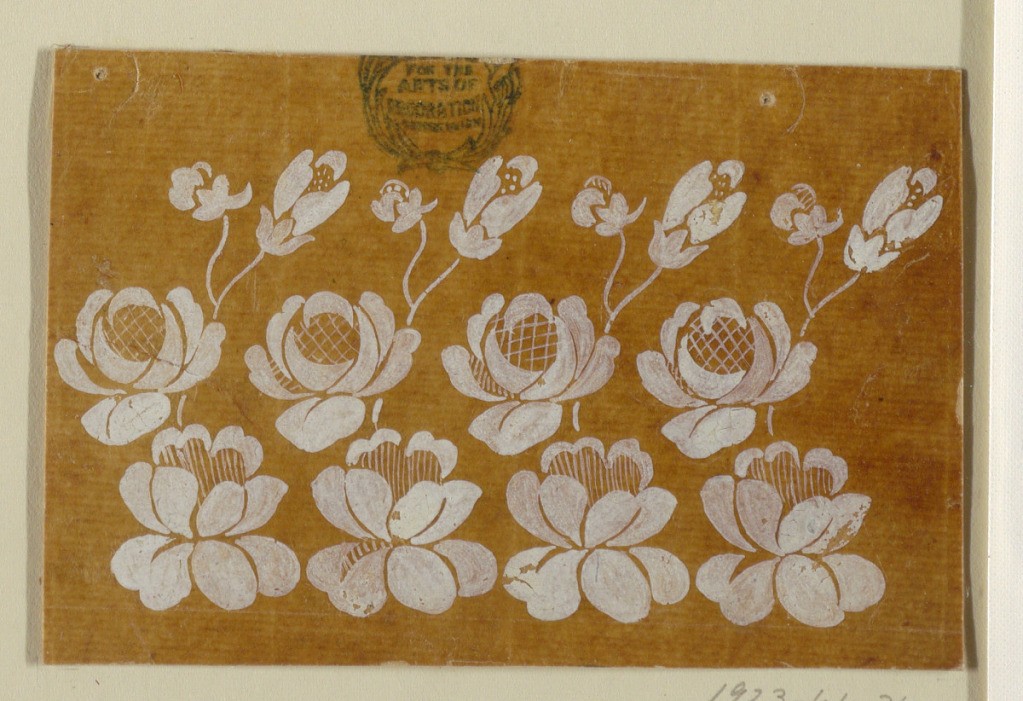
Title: Design for a Woven or Embroidered Horizontal Border, of the "Fabrique de St. Ruf"
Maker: Fabrique de Saint Ruf, Lyon, France
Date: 1805-1815
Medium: Brush and gouache on glazed tracing paper, laid down on paper
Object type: Drawing
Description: The repeats, of which four are shown, consist of a rose bough rising from behind a calyx.